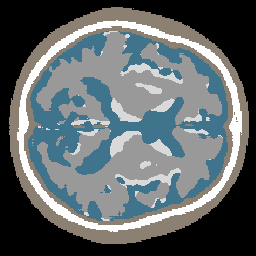
Label: no_lesion